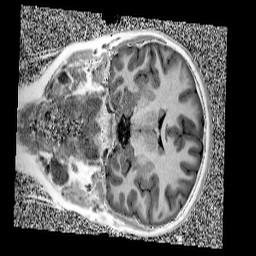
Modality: UNIT1
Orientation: coronal
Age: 9
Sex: female
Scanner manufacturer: siemens
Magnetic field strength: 3 T
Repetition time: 4 s
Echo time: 0.00299 s